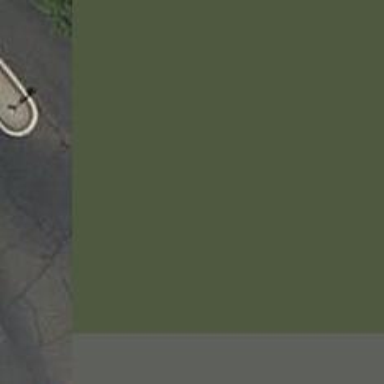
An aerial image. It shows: Road with traffic signals.